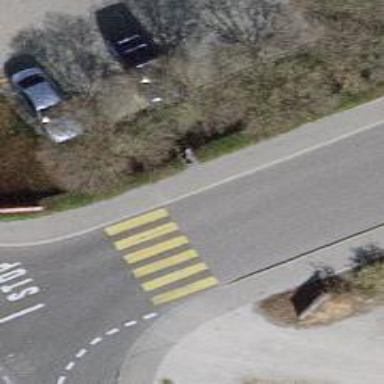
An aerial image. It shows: Bus stop equipped with public transport stop position.